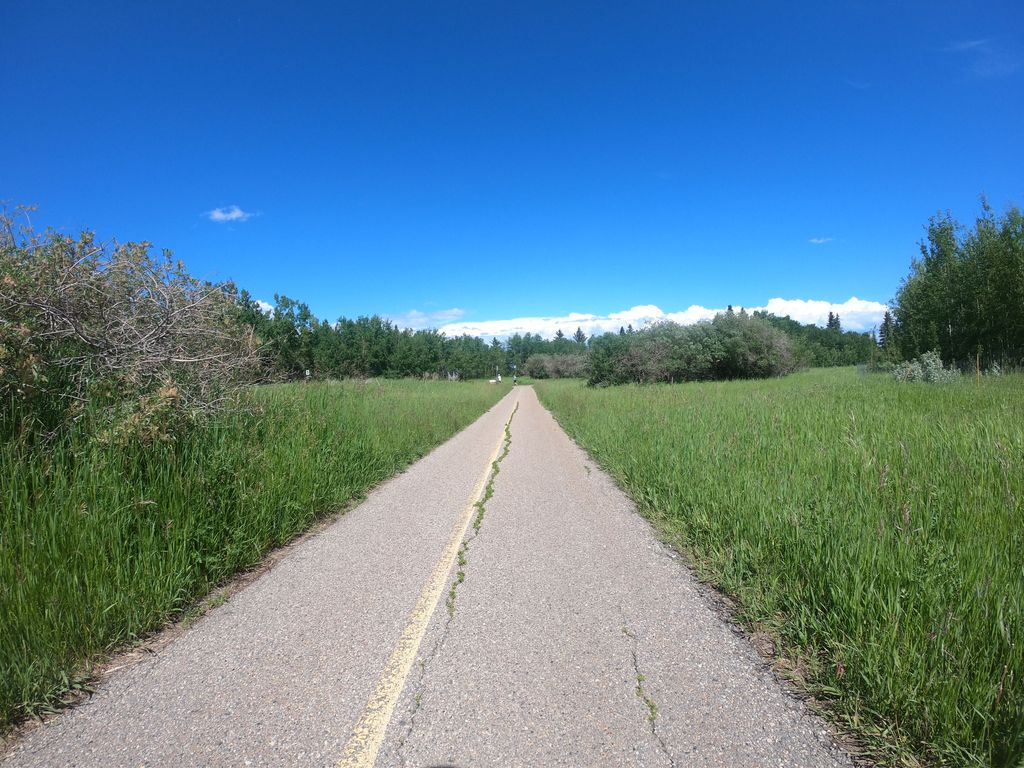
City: calgary